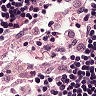
Metastatic tissue present: no